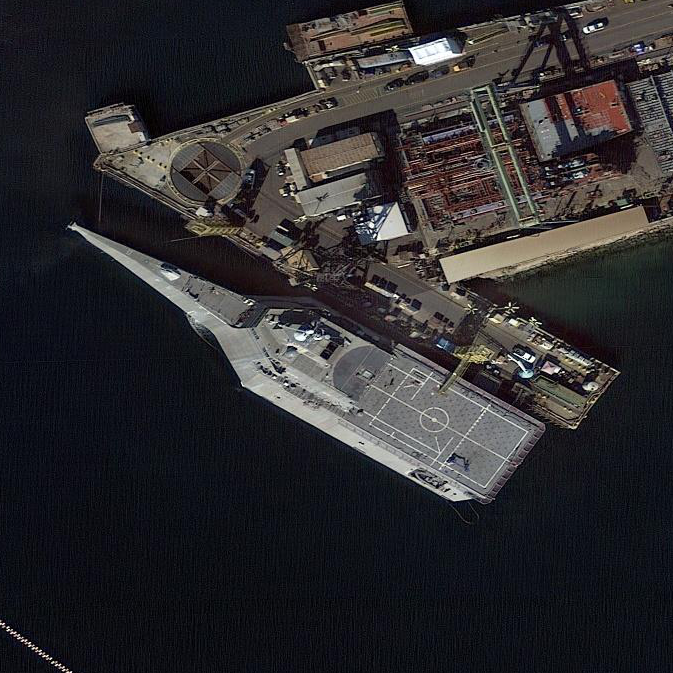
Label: Independence-class_combat_ship